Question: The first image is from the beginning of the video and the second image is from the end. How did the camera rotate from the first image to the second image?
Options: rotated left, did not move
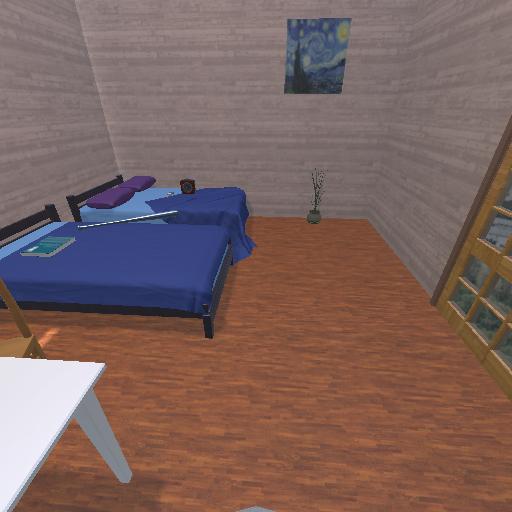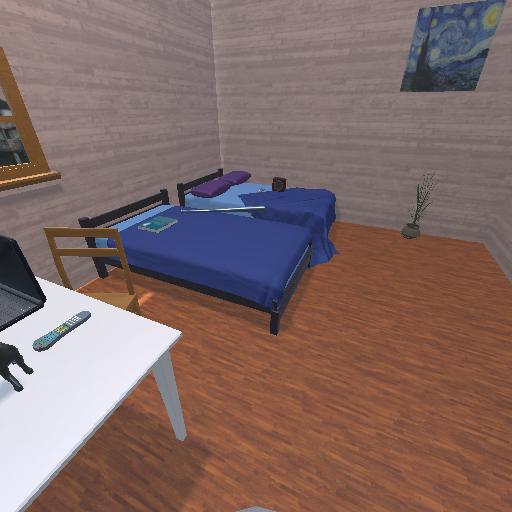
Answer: rotated left